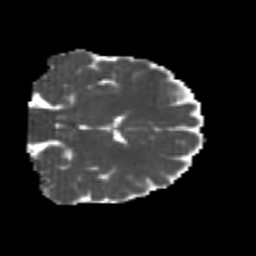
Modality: MD
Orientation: coronal
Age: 25
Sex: female
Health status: healthy
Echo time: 0.074 s